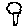
Label: tree